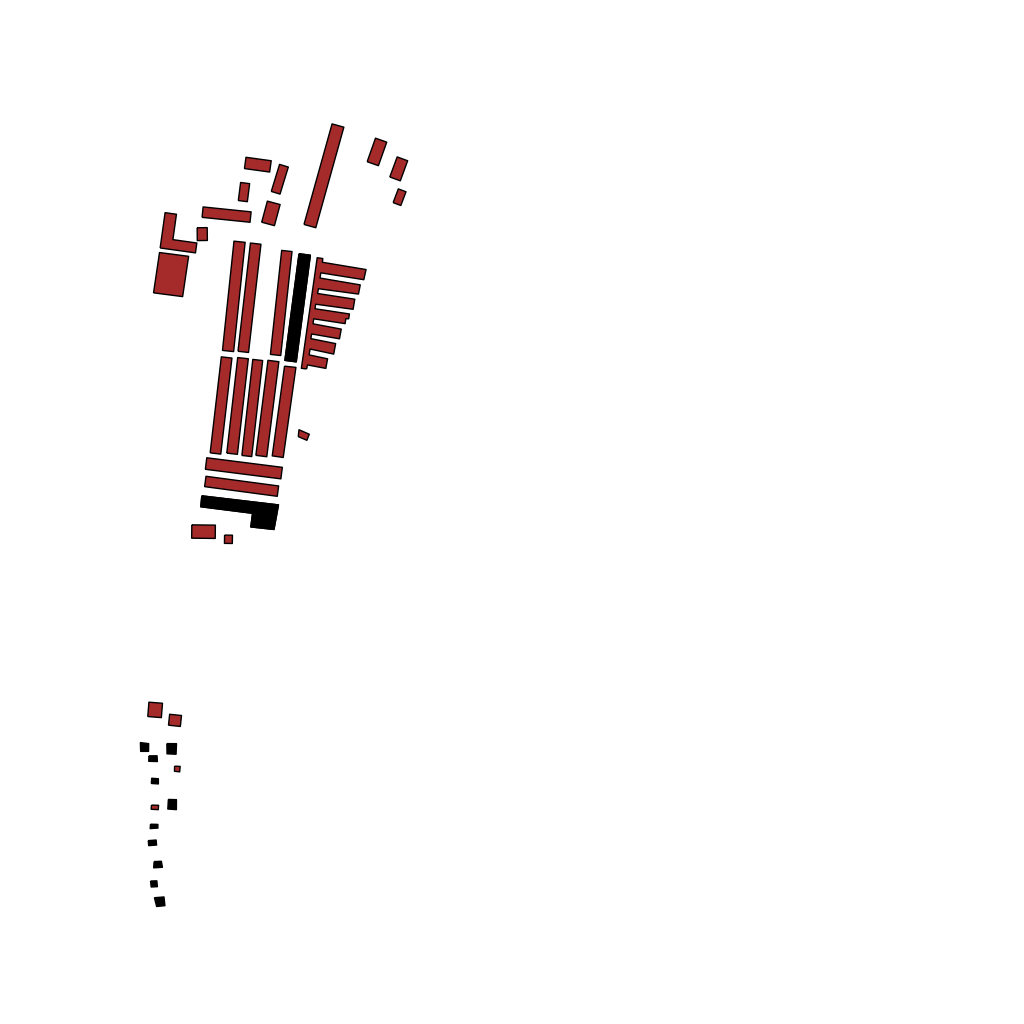
Tags: overhead vector_map, business, industrial, recreation, residential, individual_rise, density_1, Building, Facility, 1.0 km²